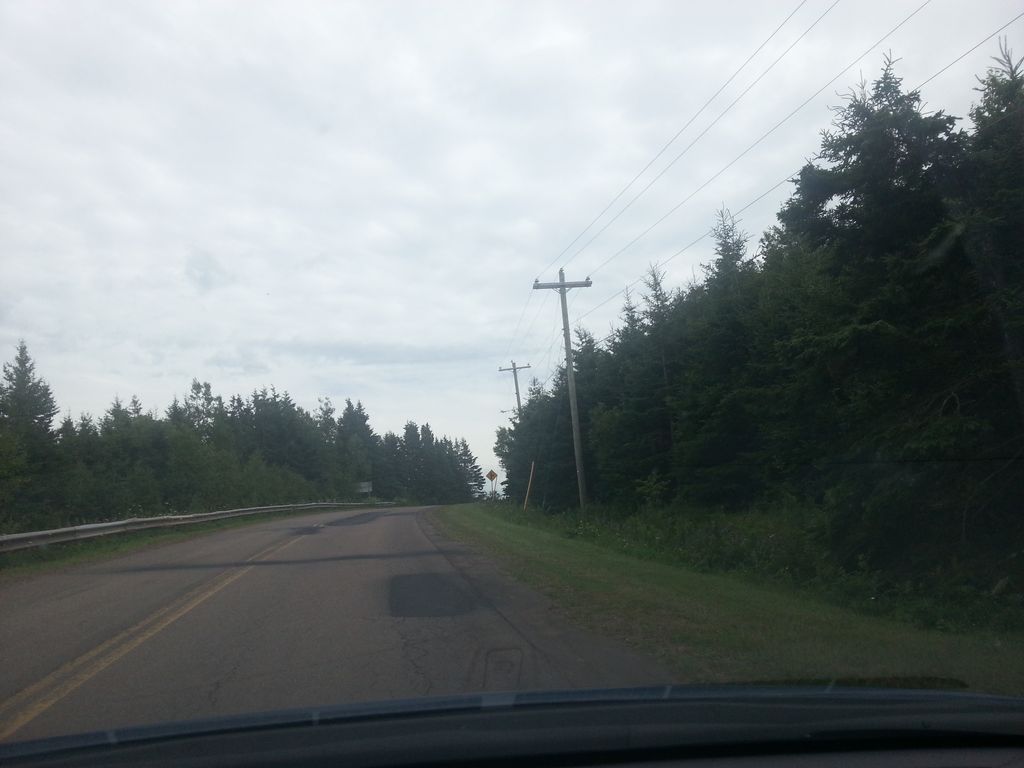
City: charlottetown